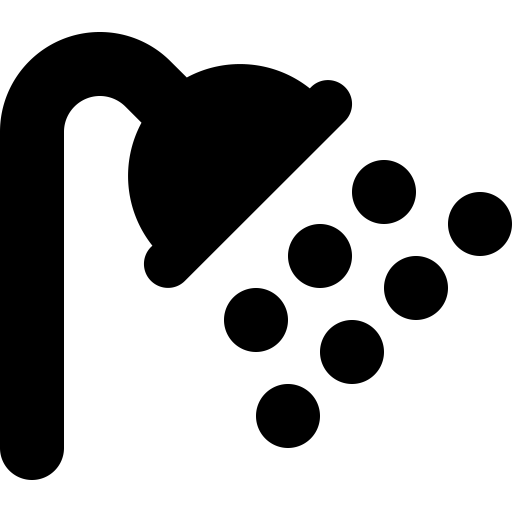
Tags: icon, FontAwesome, fa-icon, solid, shower